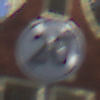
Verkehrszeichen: EndeGeschwindigkeit20
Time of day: SunriseSunset
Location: Outdoor (Urban)
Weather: PartlyCloudy
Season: Autumn
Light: Natural